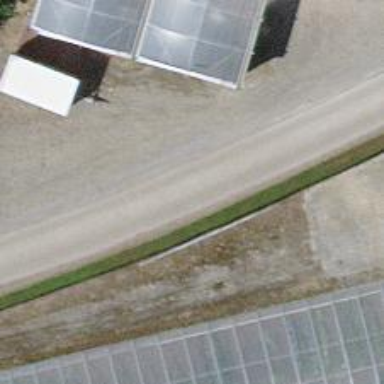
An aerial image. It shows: Paved track with grade1 quality.